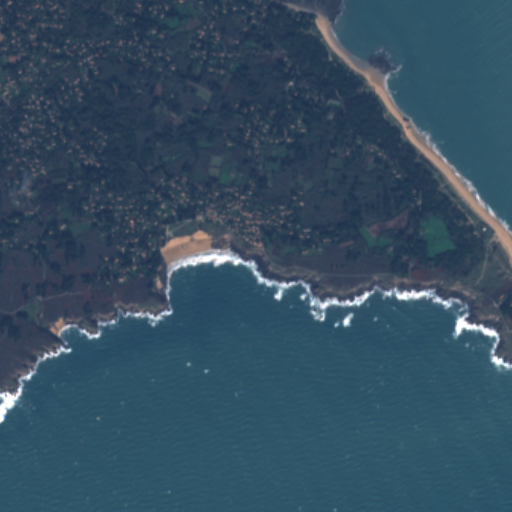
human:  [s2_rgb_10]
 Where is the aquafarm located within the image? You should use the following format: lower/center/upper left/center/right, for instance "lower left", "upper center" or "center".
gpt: The aquafarm is located in the upper right of the image.
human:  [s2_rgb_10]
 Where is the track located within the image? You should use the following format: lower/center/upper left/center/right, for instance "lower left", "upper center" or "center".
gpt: There is no track in the image.